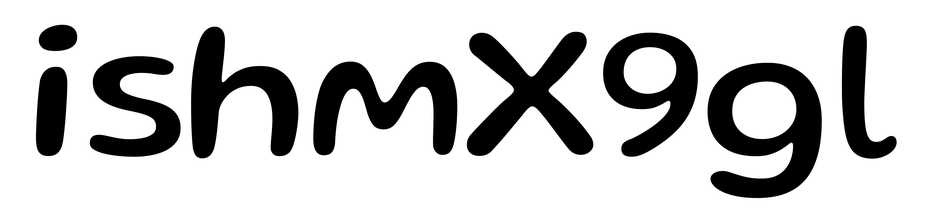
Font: Gluten_Regular